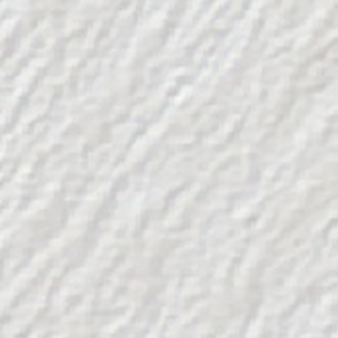
Label: other